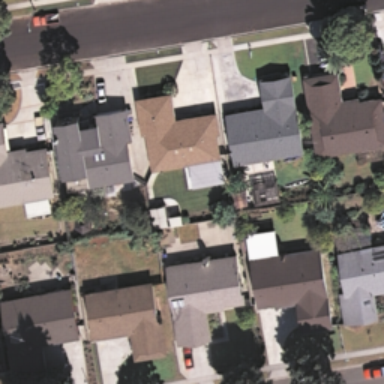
It is a medium residential area .